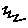
Label: zigzag